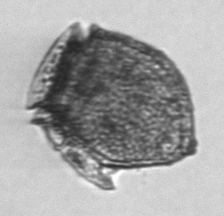
Label: Dinophysis_norvegica